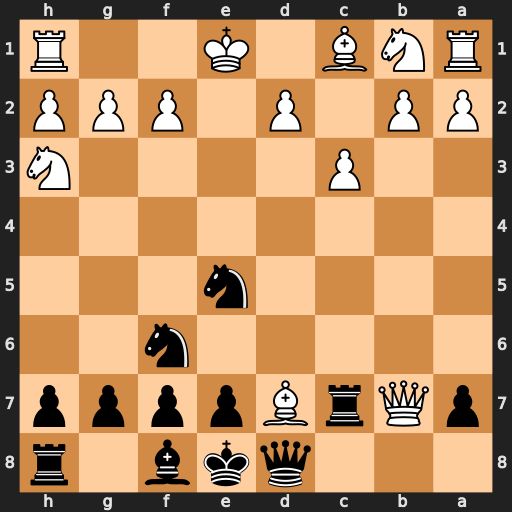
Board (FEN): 3qkb1r/pQrBpppp/5n2/4n3/8/2P4N/PP1P1PPP/RNB1K2R
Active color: b
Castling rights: KQk
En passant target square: -
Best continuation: Rxd7 Qb5 Nd3+